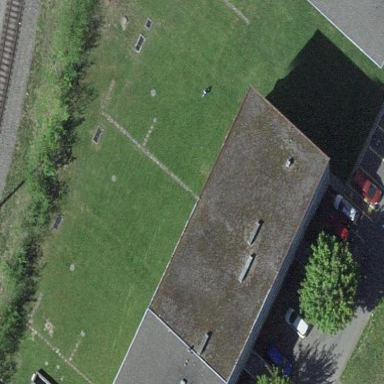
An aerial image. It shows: Flat-roofed residential building.